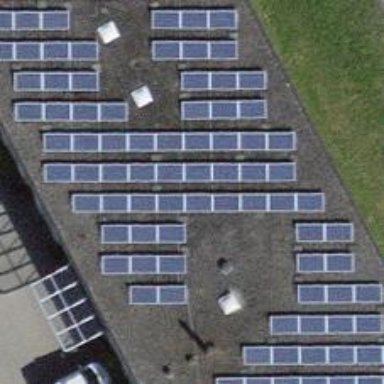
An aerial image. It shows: Solar power generator.